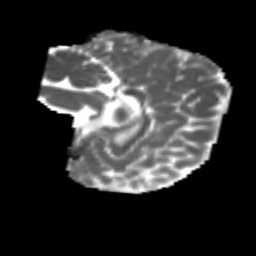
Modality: MD
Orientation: sagittal
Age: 6
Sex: male
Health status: healthy